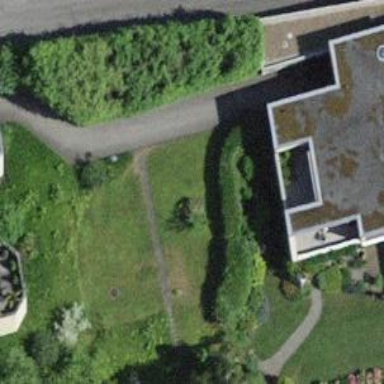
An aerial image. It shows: Terrace building.